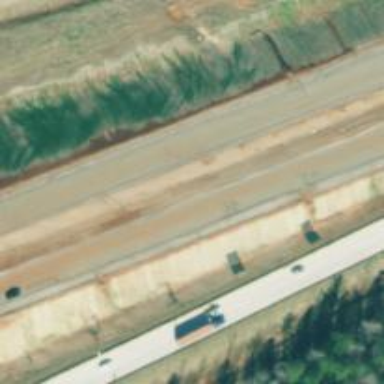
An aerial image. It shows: Trunk highway with expressway features.